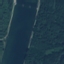
Label: River